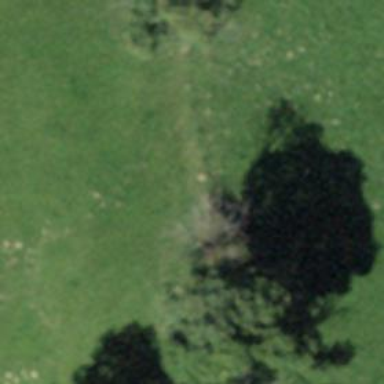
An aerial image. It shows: Row of trees in natural setting.